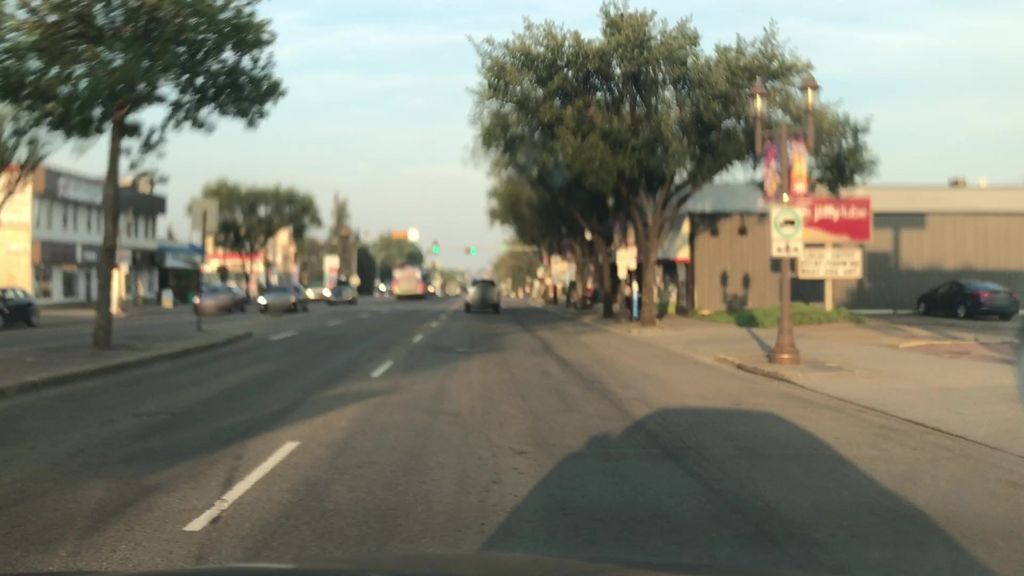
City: edmonton